Question: In 'devise.en.yml'
'''
omniauth_callbacks:
failure: "Could not authenticate you from %{kind} because "%{reason}"."
success: "Successfully authenticated from %{kind} account."
'''
when I login with social media account it will return the same success message.
please give me any solution for that. Thanks

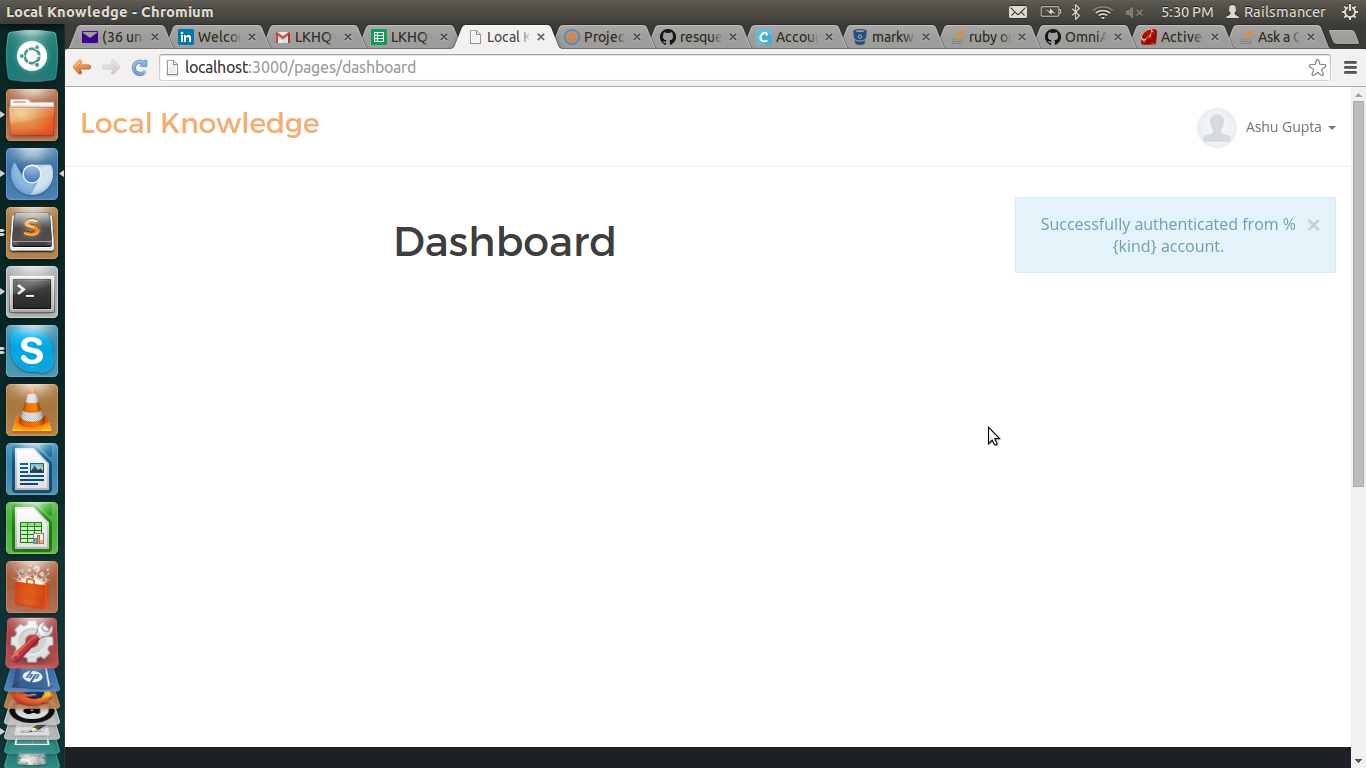
Answer: You will not be able to use 'flash[:notice]' directly here. Here device's 'set_flash_message' should be used and with that you will need to pass the name of omniauth 'provider' like this:
> set_flash_message(:notice, :success, kind: "#{provider}".capitalize)